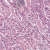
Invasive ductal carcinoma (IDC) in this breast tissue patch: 1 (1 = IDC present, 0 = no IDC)